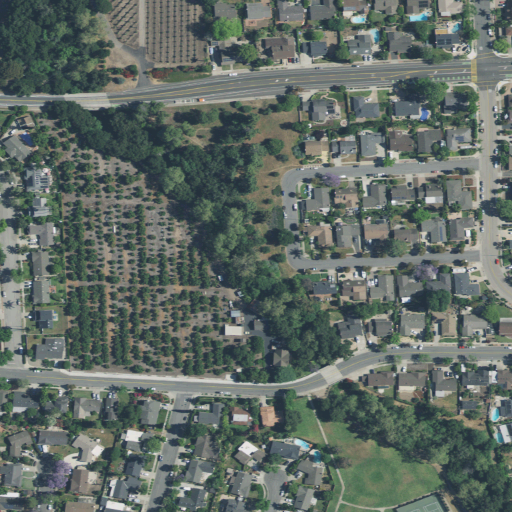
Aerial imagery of valley in California named San Pedro Canyon containing low intensity development, open development, medium intensity development, and woody wetlands